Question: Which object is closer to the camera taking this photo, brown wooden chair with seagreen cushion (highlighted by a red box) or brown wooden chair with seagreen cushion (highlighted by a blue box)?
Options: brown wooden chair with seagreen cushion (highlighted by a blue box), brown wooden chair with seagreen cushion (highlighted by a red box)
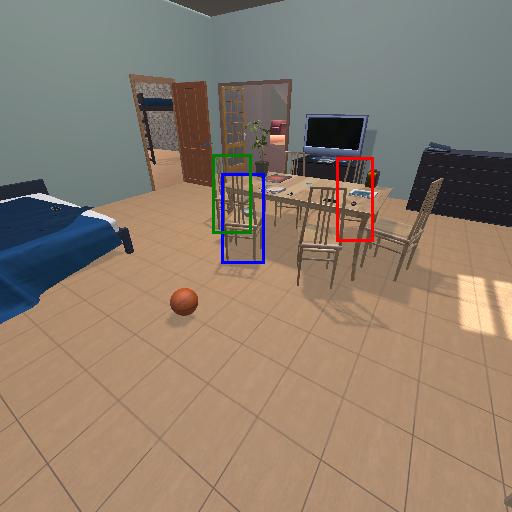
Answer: brown wooden chair with seagreen cushion (highlighted by a blue box)